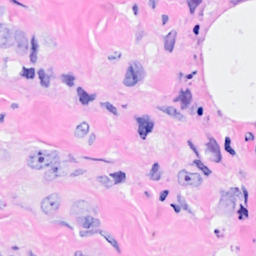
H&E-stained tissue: Breast